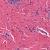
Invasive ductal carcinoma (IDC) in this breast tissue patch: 0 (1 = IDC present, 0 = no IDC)